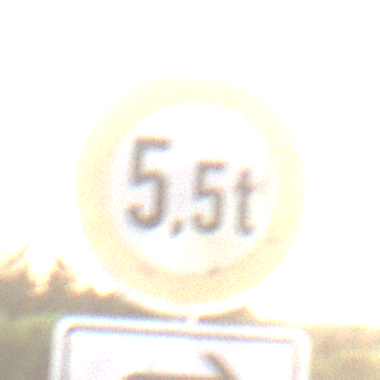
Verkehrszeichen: TatsaechlicheMasse
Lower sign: RichtungsangabeDurchPfeile5
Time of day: SunriseSunset
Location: Outdoor (Nature)
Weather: Clear
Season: NotSpecified
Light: Natural